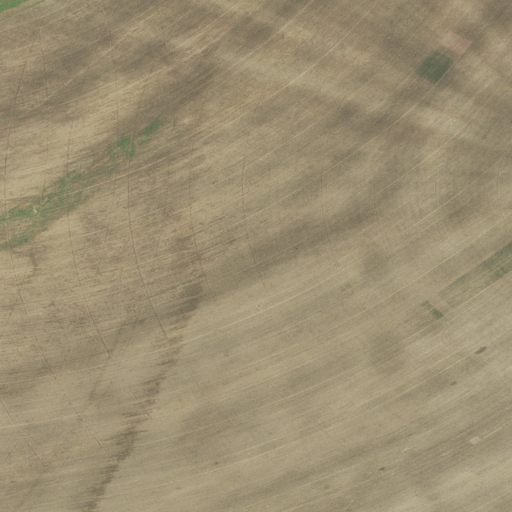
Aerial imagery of plain(s) in Indiana named Egypt Bottom containing only cultivated crops